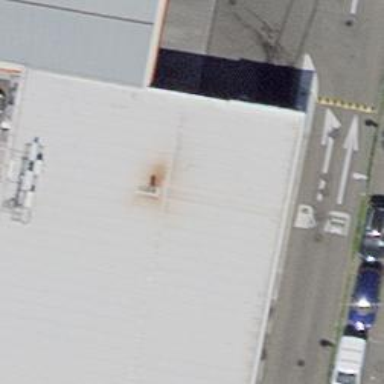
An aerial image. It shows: Car wash facility.